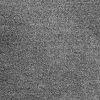
Atmospheric dust classification: dusty